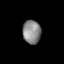
Tissue: lung
Cell type: T cells
Senescence score: 0.1909
Nuclear area (px): 419
Mean DAPI intensity: 136.246